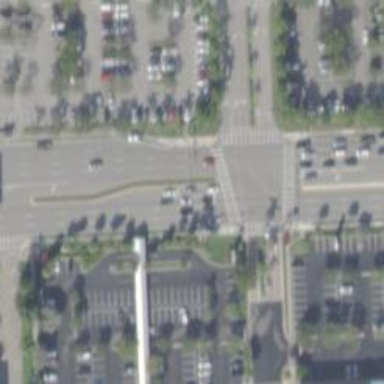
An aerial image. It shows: Primary highway with separate asphalt sidewalks.